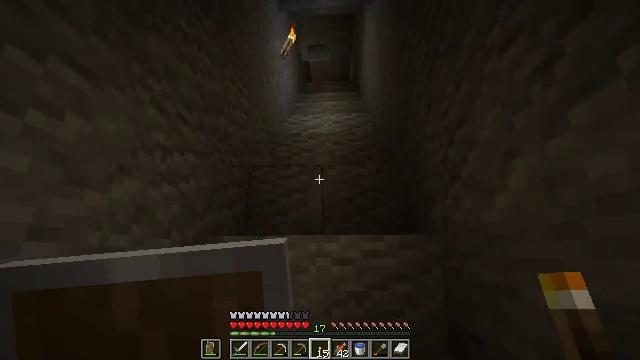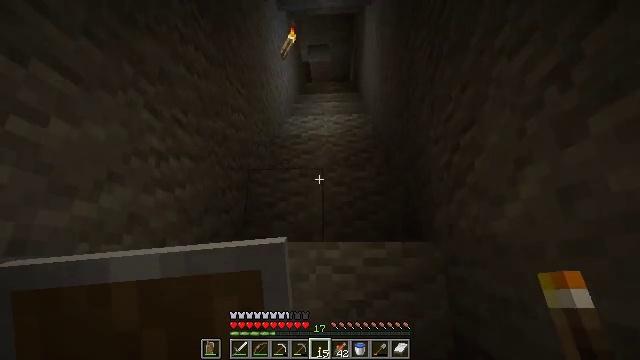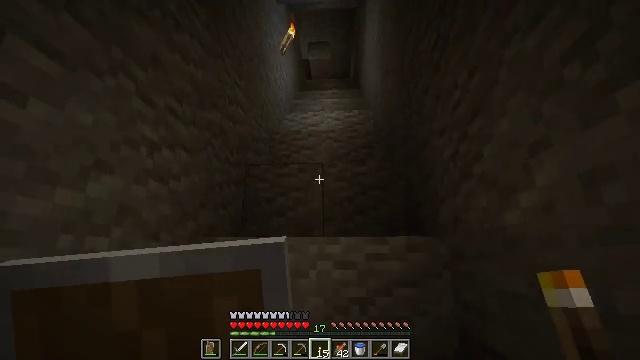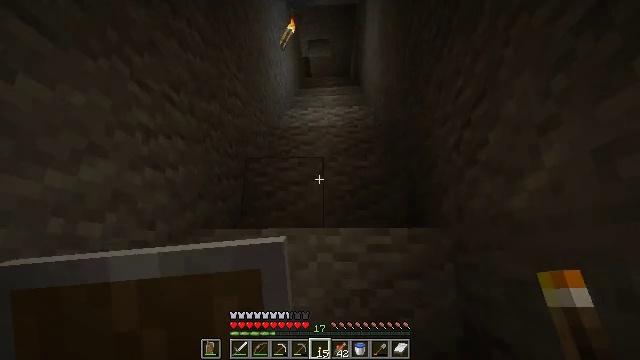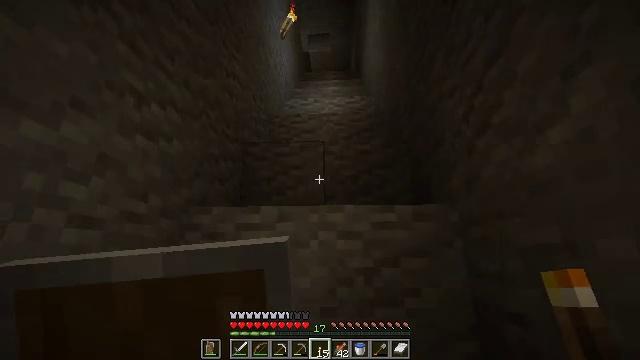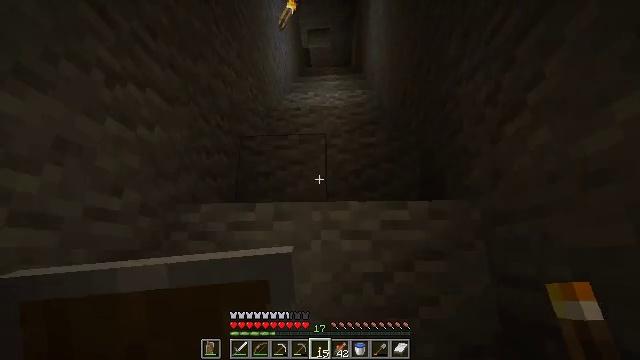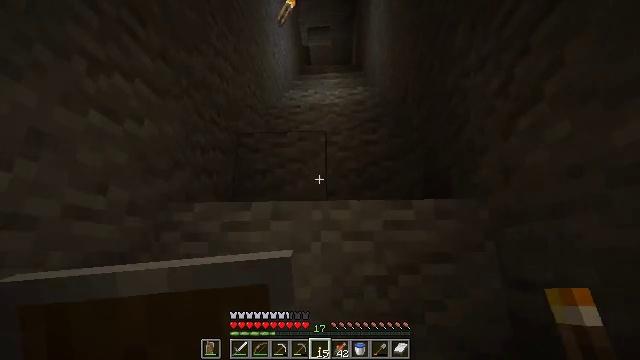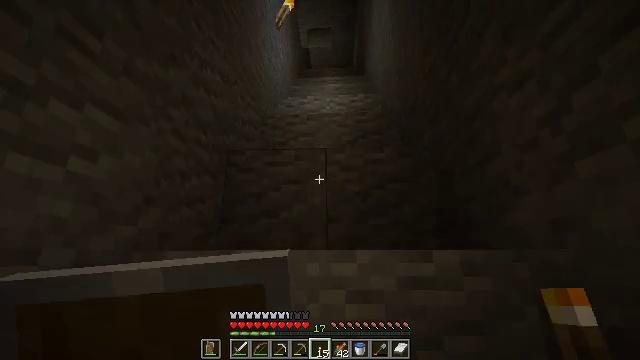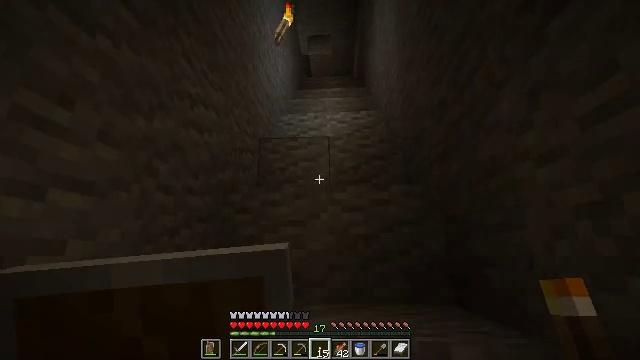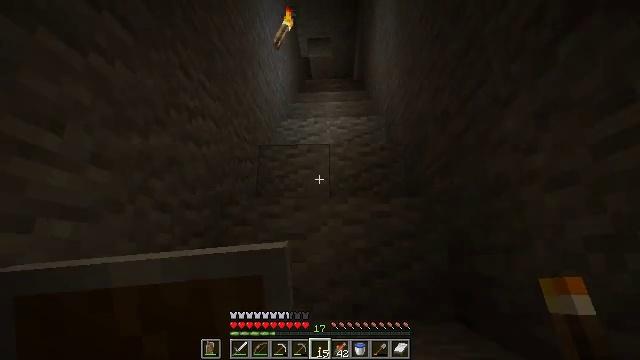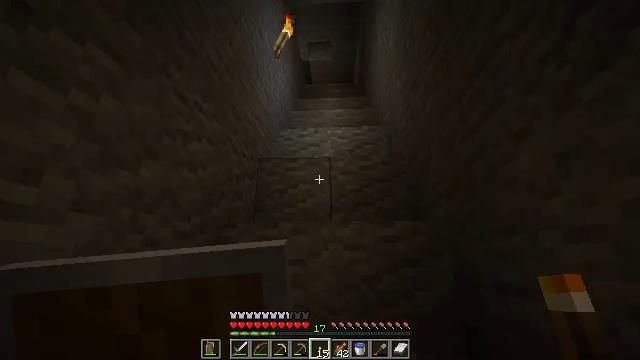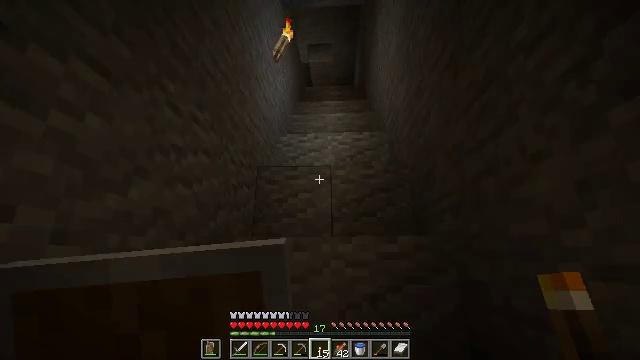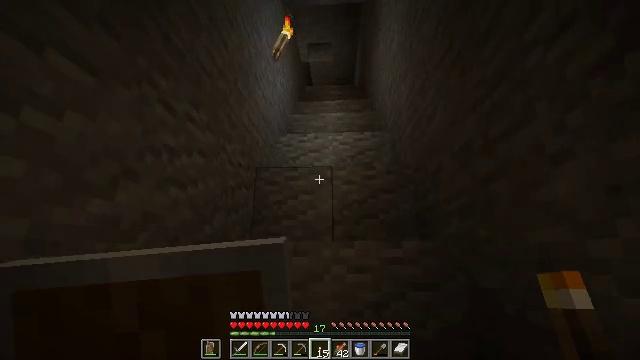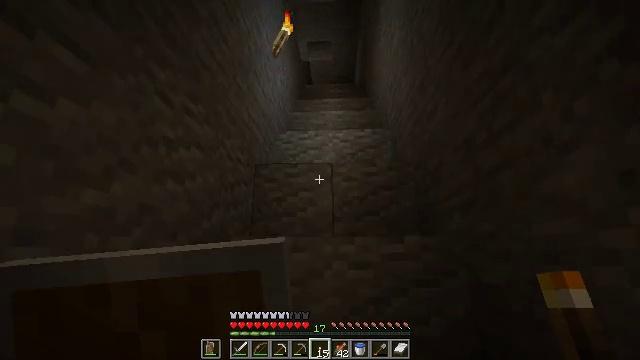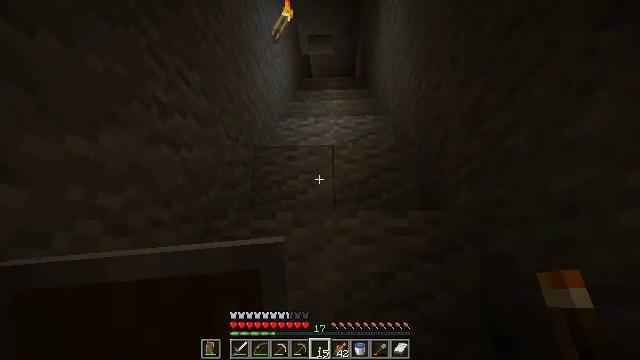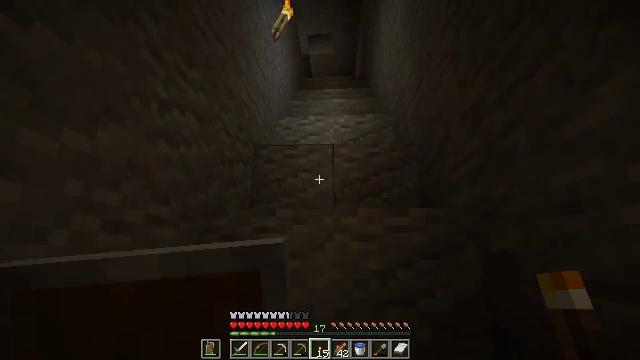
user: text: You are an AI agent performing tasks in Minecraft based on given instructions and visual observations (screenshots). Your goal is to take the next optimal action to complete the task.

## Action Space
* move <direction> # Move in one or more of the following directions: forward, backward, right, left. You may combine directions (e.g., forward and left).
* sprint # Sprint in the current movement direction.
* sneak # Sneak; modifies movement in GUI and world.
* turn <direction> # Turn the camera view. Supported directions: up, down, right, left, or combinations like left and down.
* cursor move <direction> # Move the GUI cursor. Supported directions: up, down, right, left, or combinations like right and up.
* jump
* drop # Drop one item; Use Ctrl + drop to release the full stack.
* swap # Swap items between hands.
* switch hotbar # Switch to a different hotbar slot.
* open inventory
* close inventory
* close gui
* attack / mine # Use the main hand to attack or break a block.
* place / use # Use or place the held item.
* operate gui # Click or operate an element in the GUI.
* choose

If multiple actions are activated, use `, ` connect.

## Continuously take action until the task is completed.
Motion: motion action
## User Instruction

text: Use nine redstone dust to craft a redstone block.
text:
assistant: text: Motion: move forward
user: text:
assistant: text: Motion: move forward
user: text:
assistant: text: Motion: move forward
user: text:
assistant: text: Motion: move forward
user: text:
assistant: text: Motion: move forward
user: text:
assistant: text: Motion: move forward
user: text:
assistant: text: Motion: move forward, jump
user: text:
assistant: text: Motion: move forward, jump
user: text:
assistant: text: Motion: move forward, jump
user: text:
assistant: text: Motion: move forward, jump
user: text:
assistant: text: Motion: move forward, jump
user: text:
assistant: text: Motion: move forward
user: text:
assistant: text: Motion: move forward
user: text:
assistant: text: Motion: move forward
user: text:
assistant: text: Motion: move forward
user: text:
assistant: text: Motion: move forward
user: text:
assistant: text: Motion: move forward
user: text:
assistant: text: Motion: move forward, jump
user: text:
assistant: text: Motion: move forward, jump
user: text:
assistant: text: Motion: move forward, jump
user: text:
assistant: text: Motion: move forward, turn down, jump
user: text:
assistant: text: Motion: move forward, turn down
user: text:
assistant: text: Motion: move forward
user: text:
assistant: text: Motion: move forward
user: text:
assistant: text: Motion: move forward
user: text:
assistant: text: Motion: move forward
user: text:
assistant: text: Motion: move forward
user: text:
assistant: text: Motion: move forward, jump
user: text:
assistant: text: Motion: move forward, jump
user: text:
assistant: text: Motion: move forward, jump